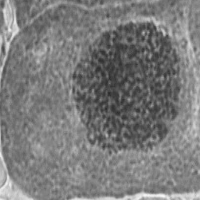
Label: prophase